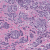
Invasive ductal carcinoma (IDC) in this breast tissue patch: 0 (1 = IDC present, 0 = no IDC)